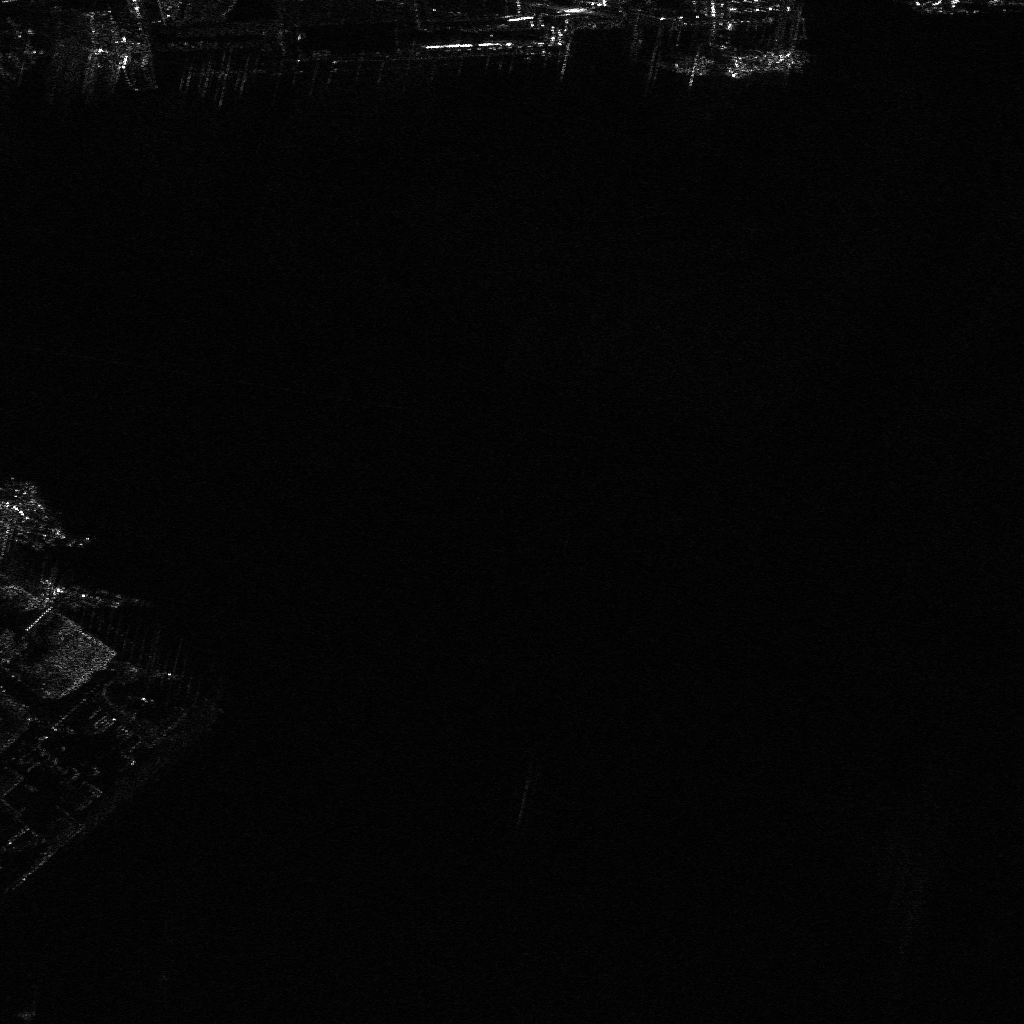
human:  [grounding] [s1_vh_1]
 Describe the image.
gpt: In the satellite image, there is  <ref>1 large container </ref> <box>[[65, 4, 78, 7, 1]]</box> located at top right.